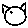
Label: cat